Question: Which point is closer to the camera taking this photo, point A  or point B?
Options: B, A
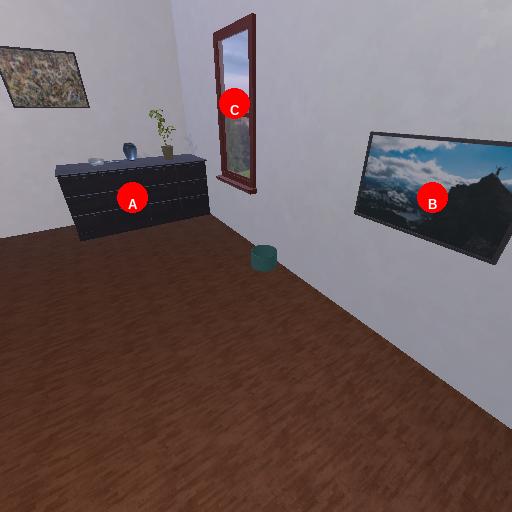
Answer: B